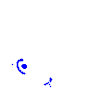
Particle: electron